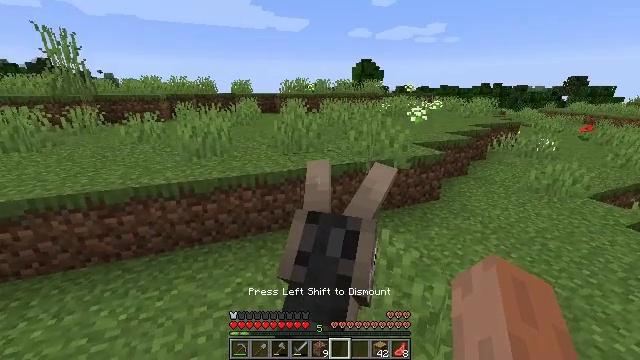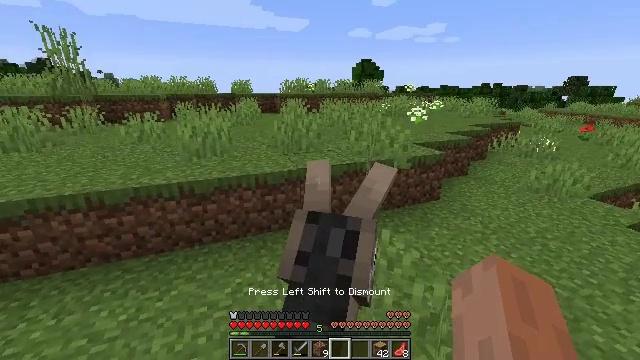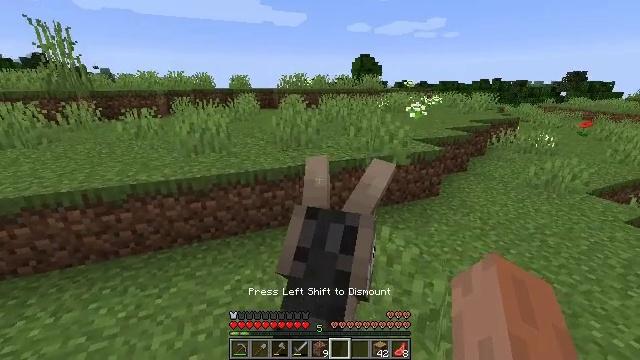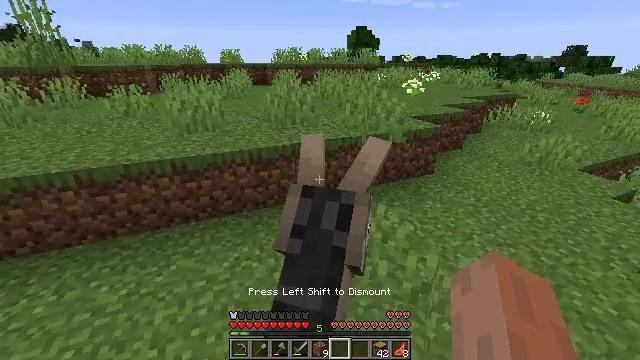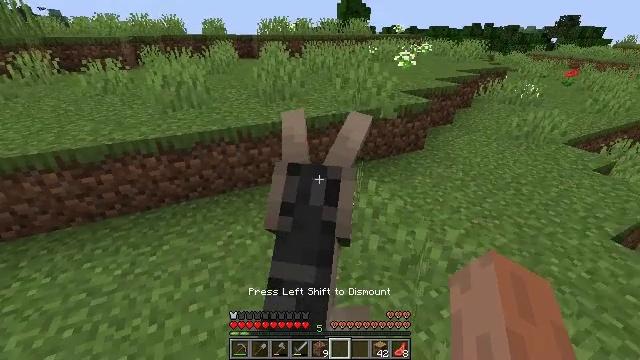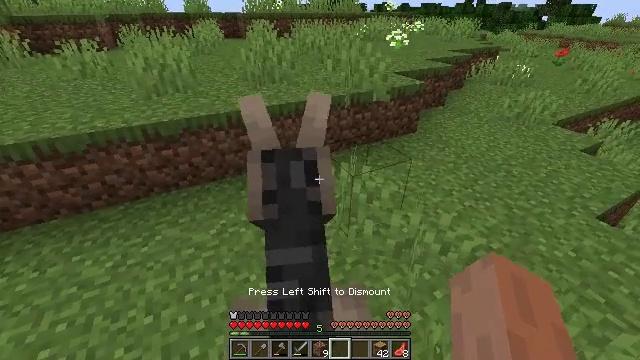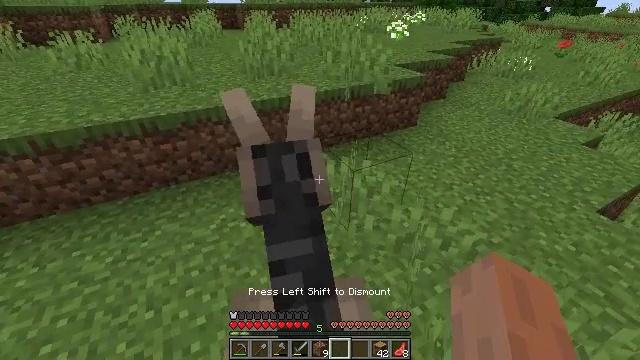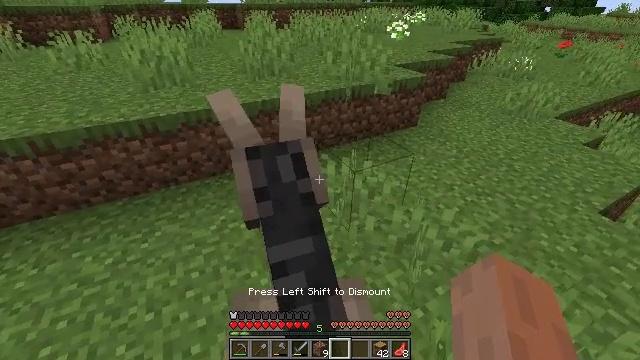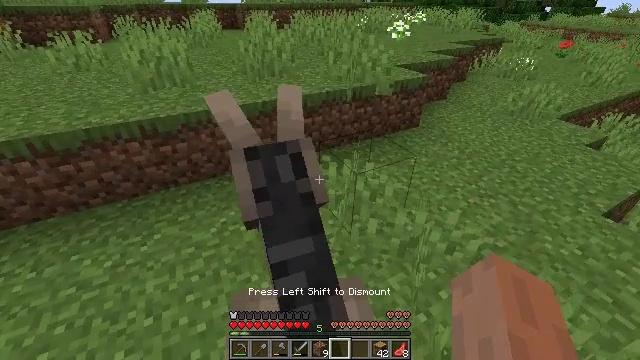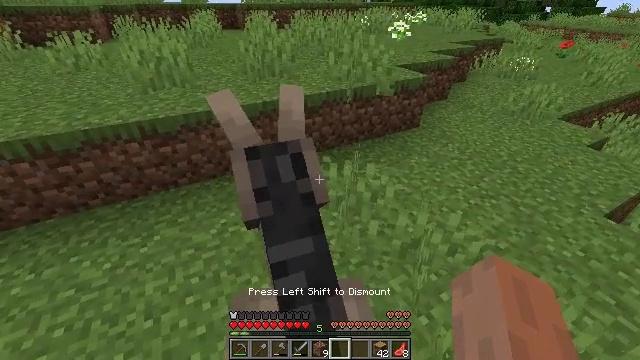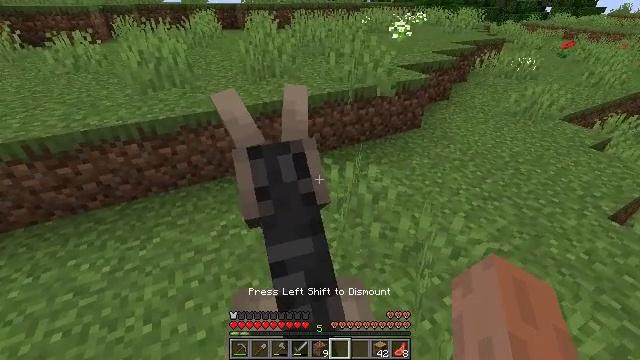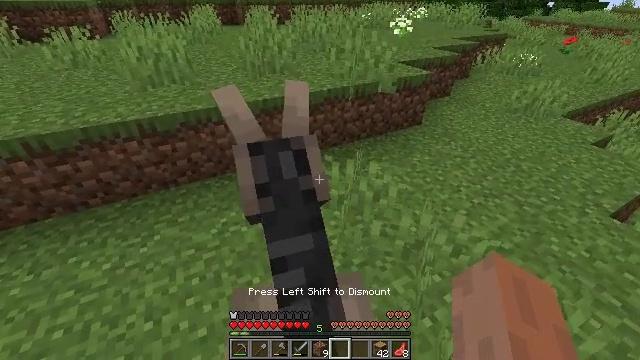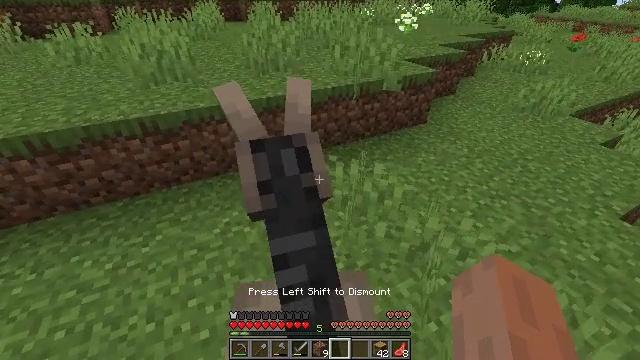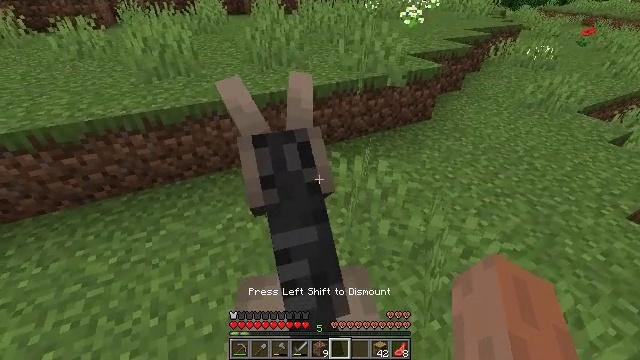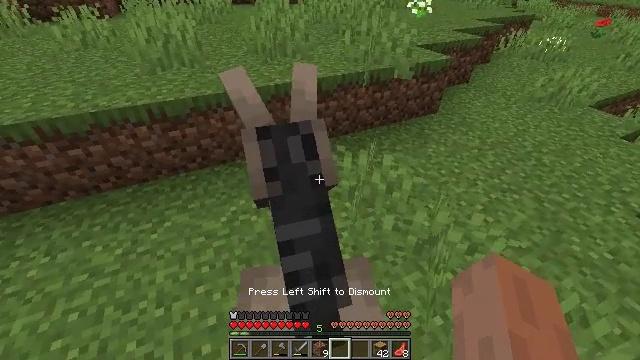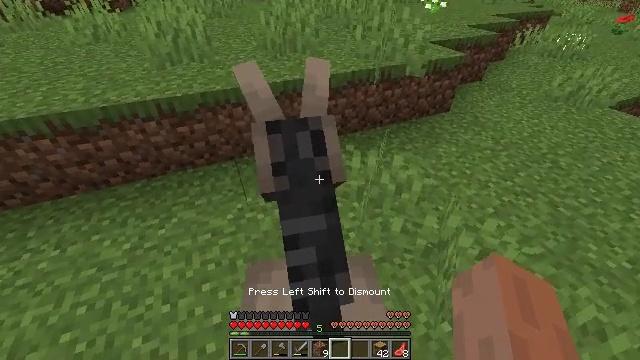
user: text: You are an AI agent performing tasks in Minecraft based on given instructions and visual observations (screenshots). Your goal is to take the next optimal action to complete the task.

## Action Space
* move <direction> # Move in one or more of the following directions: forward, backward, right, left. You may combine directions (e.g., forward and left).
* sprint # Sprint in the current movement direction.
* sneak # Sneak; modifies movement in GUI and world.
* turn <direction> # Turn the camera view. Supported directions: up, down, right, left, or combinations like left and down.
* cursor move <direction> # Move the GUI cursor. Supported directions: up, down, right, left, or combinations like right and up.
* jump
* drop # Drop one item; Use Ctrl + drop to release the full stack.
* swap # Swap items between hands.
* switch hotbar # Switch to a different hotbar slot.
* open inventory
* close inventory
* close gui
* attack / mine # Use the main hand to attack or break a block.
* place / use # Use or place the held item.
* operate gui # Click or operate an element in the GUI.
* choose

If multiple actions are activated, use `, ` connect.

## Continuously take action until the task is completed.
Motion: motion action
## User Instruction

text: Collect coarse dirt blocks.
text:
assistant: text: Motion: no_op
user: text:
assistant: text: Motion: no_op
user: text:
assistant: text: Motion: turn right and down
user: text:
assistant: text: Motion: turn right and down
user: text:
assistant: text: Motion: turn down
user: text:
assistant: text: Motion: turn down
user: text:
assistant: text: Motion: no_op
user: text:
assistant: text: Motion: no_op
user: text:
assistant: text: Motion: no_op
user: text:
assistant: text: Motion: no_op
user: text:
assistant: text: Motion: no_op
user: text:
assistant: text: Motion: no_op
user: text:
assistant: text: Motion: turn left and down
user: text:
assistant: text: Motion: turn left and down
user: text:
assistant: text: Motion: turn left
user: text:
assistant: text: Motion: no_op
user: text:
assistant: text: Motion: no_op
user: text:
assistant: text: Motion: no_op
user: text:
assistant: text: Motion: no_op
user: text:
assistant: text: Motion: no_op
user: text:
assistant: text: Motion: no_op
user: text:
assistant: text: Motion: no_op
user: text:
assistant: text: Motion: no_op
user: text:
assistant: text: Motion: no_op
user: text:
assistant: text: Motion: no_op
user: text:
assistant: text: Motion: no_op
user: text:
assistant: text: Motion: no_op
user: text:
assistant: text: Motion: no_op
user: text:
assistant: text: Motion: no_op
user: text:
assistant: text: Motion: no_op